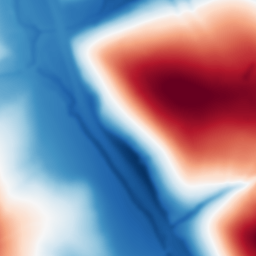
Category: multiscale
Decomposition family: dog_multiscale
Decomposition parameters: sigma_ratio: 2
n_scales: 6
base_sigma: 2
Upsampling method: lanczos
Upsampling parameters: scale: 2
Upsampling scale: 2